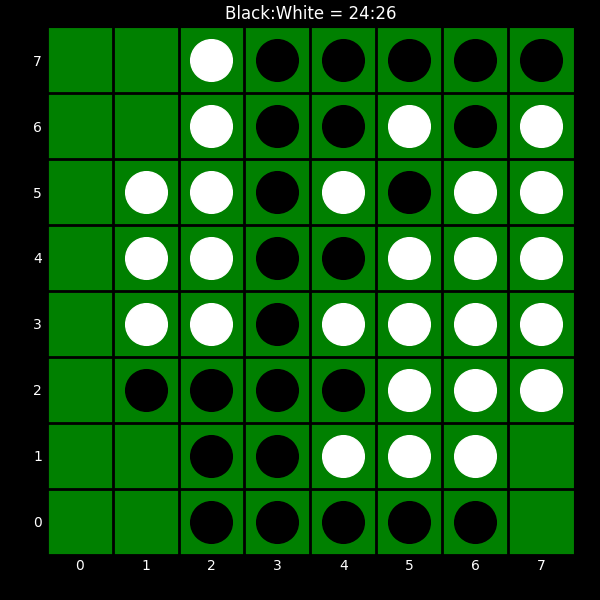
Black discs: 24
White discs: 26